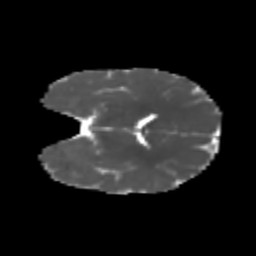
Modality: MD
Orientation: coronal
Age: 7
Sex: female
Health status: healthy